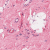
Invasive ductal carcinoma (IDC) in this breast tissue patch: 0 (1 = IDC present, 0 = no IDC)